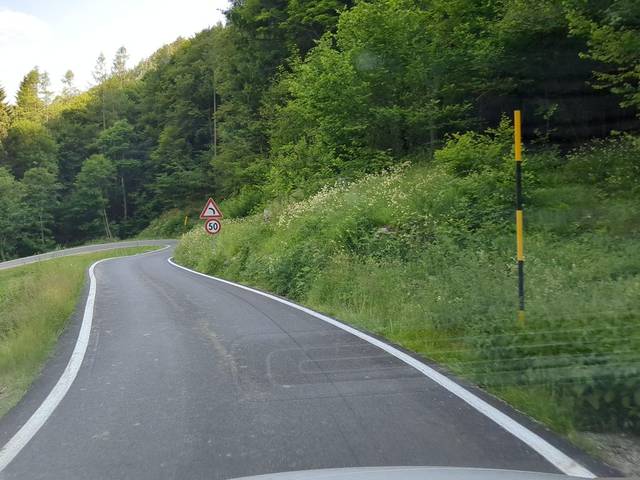
Region: Italy
Coordinates: 45.532, 7.541